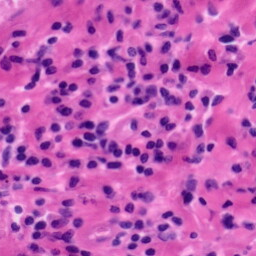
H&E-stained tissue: Tonsil